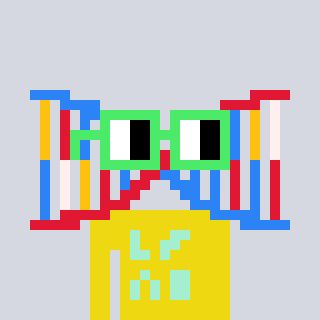
a pixel art character with square light green glasses, a dna-shaped head and a yellow-colored body on a cool background